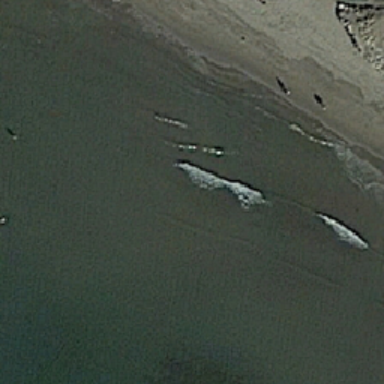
There are some uneven objects on the beach khaki sand beach is close to the green sea .